Question: What QGroupBox attribute needs to be set to hide its outline borders?

'''
from PyQt4 import QtGui, QtCore
import sys, os
class Dialog_01(QtGui.QMainWindow):
def __init__(self):
super(QtGui.QMainWindow,self).__init__()
mainWidget=QtGui.QWidget()
self.setCentralWidget(mainWidget)
mainLayout = QtGui.QVBoxLayout()
mainWidget.setLayout(mainLayout)
tabWidget = QtGui.QTabWidget()
mainLayout.addWidget(tabWidget)
WidgetA = QtGui.QWidget()
LayoutA = QtGui.QVBoxLayout()
WidgetA.setLayout(LayoutA)
GroupBox1 = QtGui.QGroupBox('Goupbox 1')
Layout1 = QtGui.QHBoxLayout()
GroupBox1.setLayout(Layout1)
LayoutA.addWidget(GroupBox1)
GroupBox2 = QtGui.QGroupBox('Goupbox 2')
Layout2 = QtGui.QHBoxLayout()
GroupBox2.setLayout(Layout2)
Layout1.addWidget(GroupBox2)
GroupBox3 = QtGui.QGroupBox('Goupbox 3')
Layout3 = QtGui.QHBoxLayout()
GroupBox3.setLayout(Layout3)
Layout2.addWidget(GroupBox3)
tabWidget.addTab(WidgetA,'A')
tabWidget.addTab(QtGui.QWidget(),'B')
tabWidget.addTab(QtGui.QWidget(),'C')
if __name__ == '__main__':
app = QtGui.QApplication(sys.argv)
dialog_1 = Dialog_01()
dialog_1.show()
dialog_1.resize(480,320)
sys.exit(app.exec_())
'''
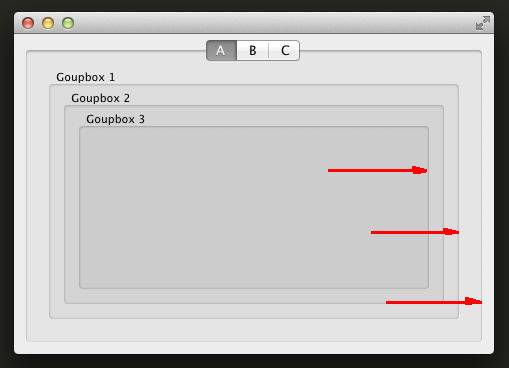
Answer: You could try <URL>, but the exact results will depend on the widget-style currently in use.